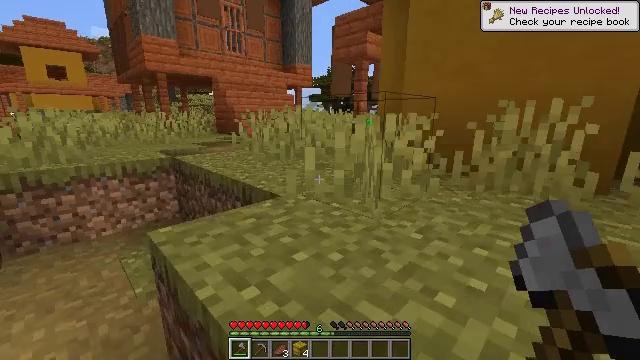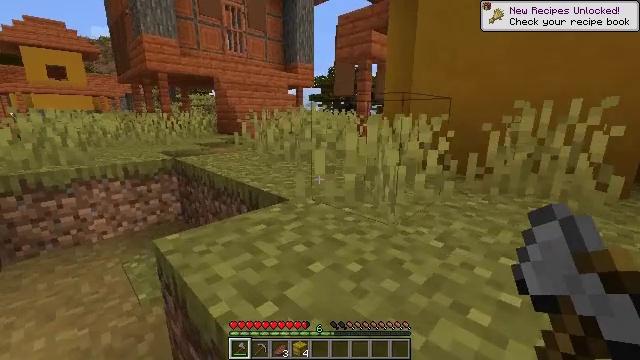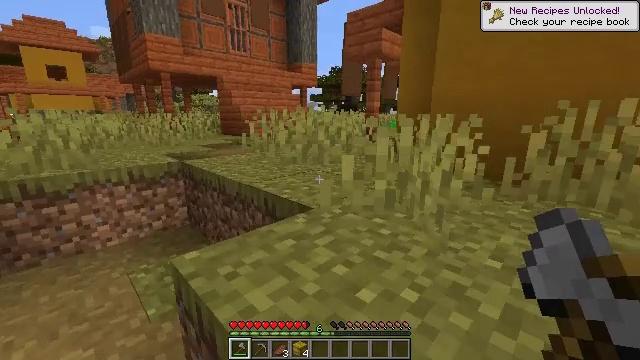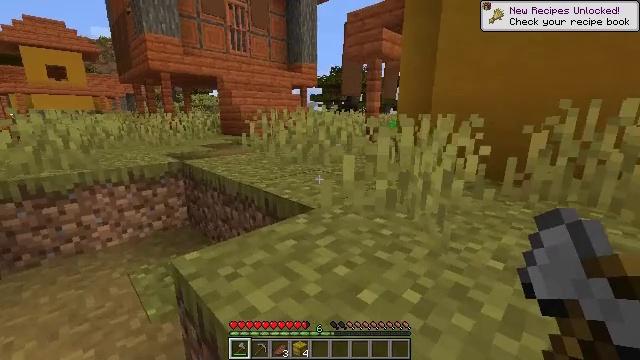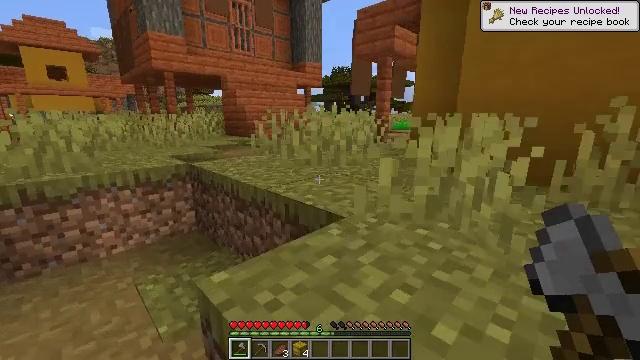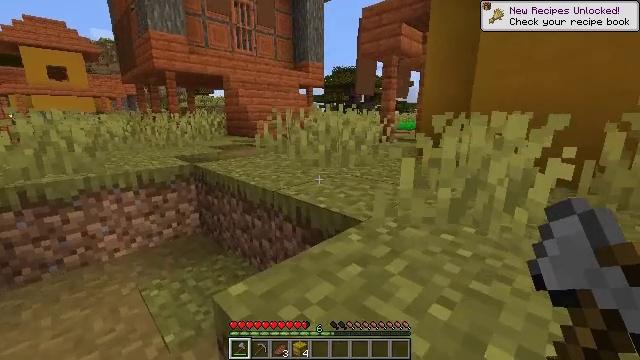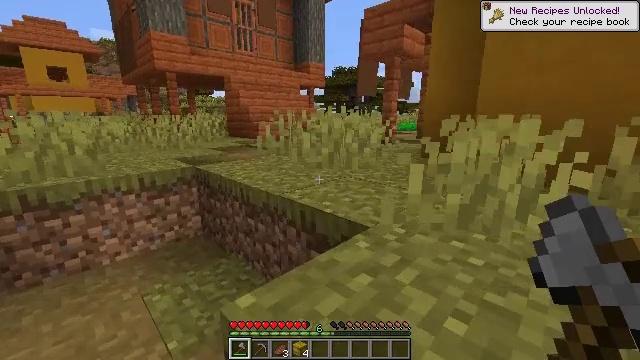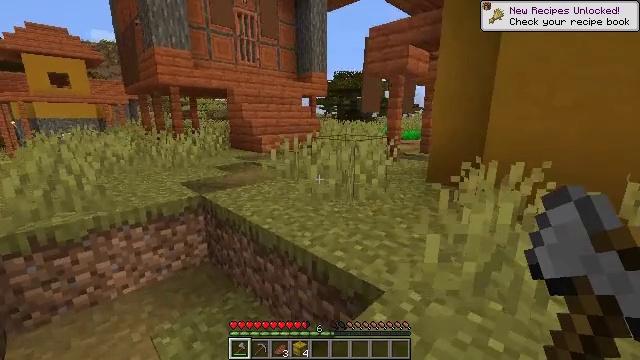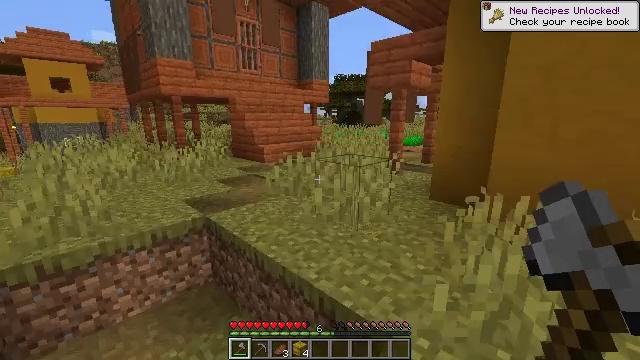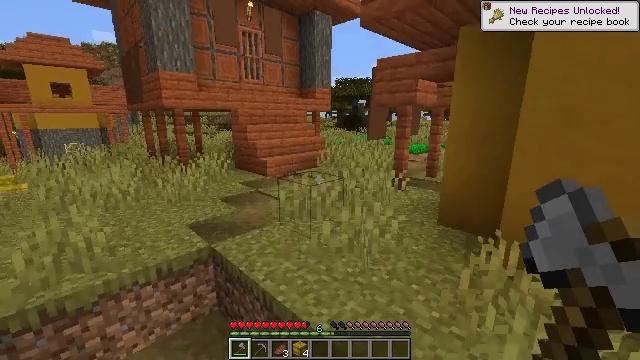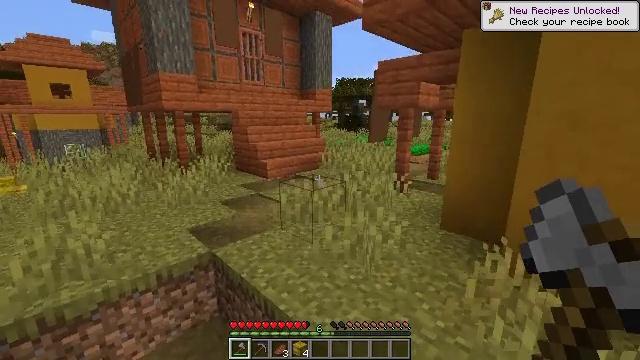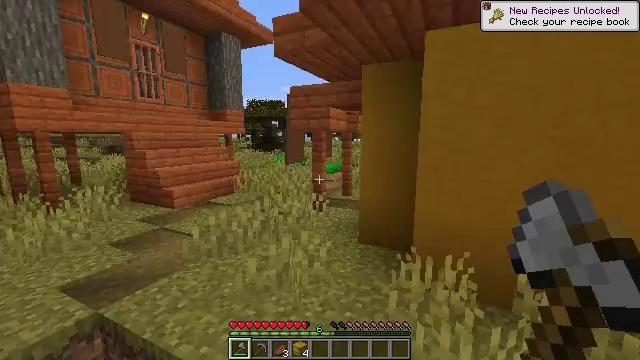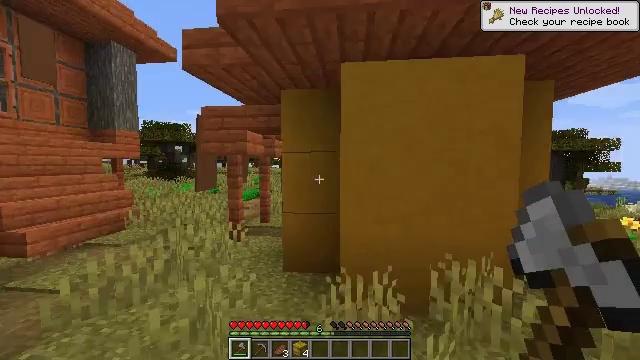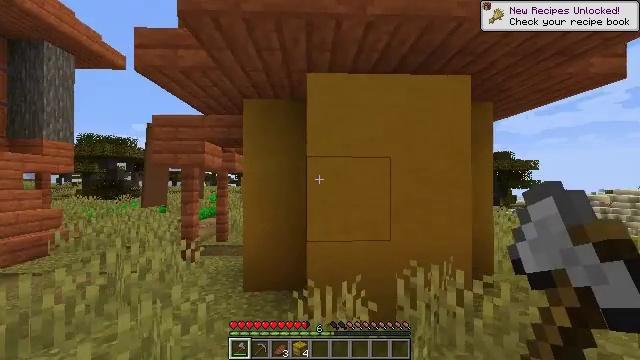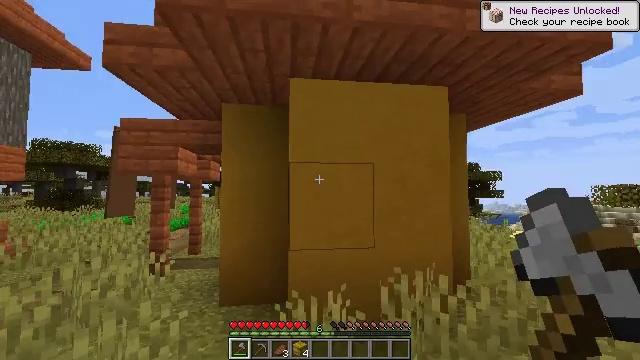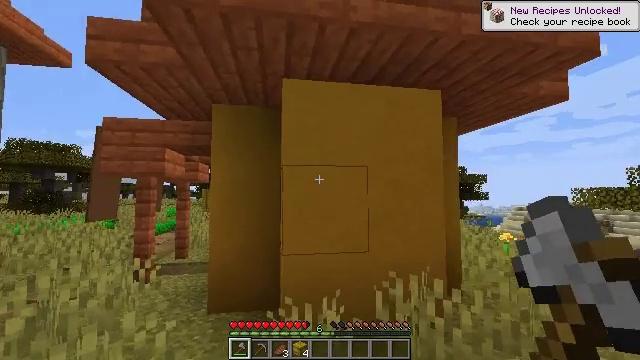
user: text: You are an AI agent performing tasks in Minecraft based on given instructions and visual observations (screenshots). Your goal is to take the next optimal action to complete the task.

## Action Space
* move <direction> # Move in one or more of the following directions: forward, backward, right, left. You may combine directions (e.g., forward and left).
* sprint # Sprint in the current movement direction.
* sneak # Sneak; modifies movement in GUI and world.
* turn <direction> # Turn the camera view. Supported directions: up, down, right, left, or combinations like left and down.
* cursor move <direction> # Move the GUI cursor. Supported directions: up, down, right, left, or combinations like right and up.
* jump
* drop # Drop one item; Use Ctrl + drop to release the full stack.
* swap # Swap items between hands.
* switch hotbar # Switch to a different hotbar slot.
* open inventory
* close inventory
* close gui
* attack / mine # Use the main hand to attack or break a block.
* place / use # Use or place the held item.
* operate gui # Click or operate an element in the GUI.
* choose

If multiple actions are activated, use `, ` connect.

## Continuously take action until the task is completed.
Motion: motion action
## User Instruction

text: Dig up yellow terracotta from the ground.
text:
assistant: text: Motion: move forward
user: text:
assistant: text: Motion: move forward
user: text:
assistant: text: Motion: move forward
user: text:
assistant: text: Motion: move forward
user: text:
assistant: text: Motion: move forward
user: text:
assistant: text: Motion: move forward, jump
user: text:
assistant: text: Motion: move forward, jump
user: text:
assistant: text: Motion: move forward, jump
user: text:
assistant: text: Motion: move forward, jump
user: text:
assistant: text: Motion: move forward
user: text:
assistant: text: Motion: move forward, turn right and up
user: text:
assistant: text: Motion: move forward, turn right and up
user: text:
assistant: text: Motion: move forward, turn right and up
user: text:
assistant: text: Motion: move forward, turn right and up
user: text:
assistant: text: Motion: move forward, turn right
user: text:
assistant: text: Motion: move forward, turn right
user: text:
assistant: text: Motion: attack / mine
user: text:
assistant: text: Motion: attack / mine
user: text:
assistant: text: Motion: attack / mine
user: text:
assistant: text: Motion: attack / mine
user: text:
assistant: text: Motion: attack / mine
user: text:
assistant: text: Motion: attack / mine
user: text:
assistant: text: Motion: attack / mine
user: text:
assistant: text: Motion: attack / mine
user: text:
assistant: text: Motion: attack / mine
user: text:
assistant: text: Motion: attack / mine
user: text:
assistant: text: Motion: attack / mine
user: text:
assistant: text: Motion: attack / mine
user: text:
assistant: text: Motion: attack / mine
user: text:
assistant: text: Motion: attack / mine